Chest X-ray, PA view. Patient: 68 years old, sex M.
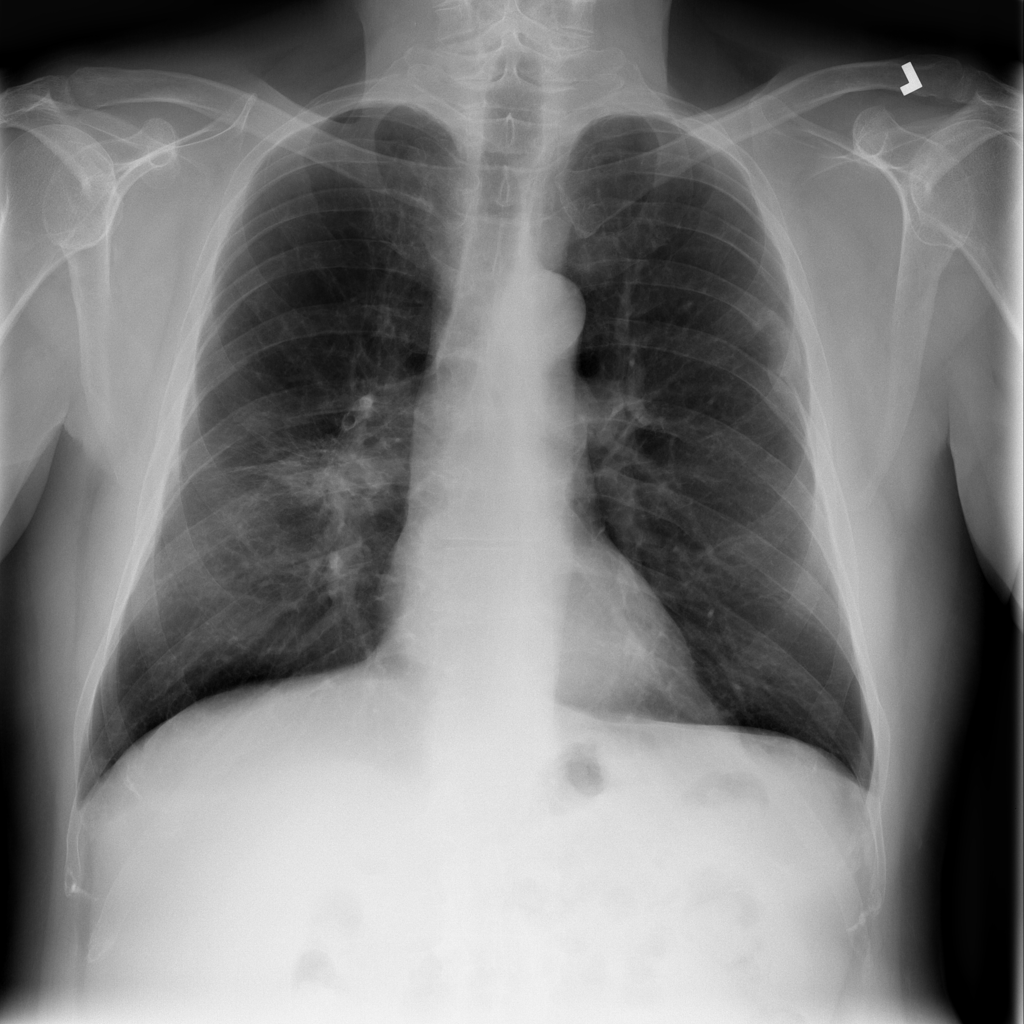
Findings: Mass